Question: How do I remove the disabled features in Tinymce editor. I dont want them to appear.

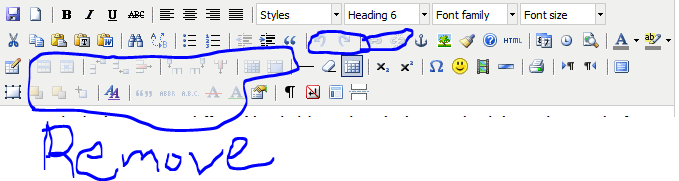
Answer: I removed one of my tiny mce configurations